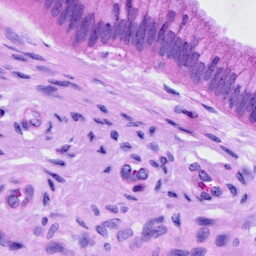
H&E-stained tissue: Cervix